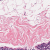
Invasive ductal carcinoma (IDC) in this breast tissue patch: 0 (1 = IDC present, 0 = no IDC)